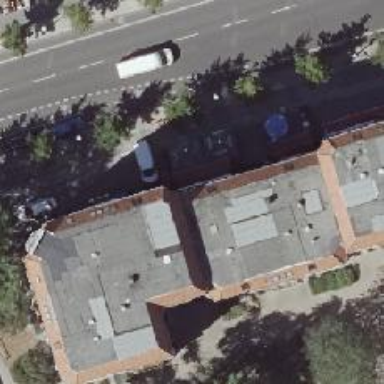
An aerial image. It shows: Pub.